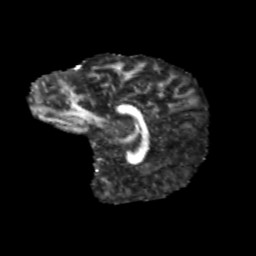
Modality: FA
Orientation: sagittal
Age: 10
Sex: male
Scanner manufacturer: siemens
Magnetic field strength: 3 T
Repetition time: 3.8 s
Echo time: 0.07 s